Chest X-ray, PA view. Patient: 79 years old, sex F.
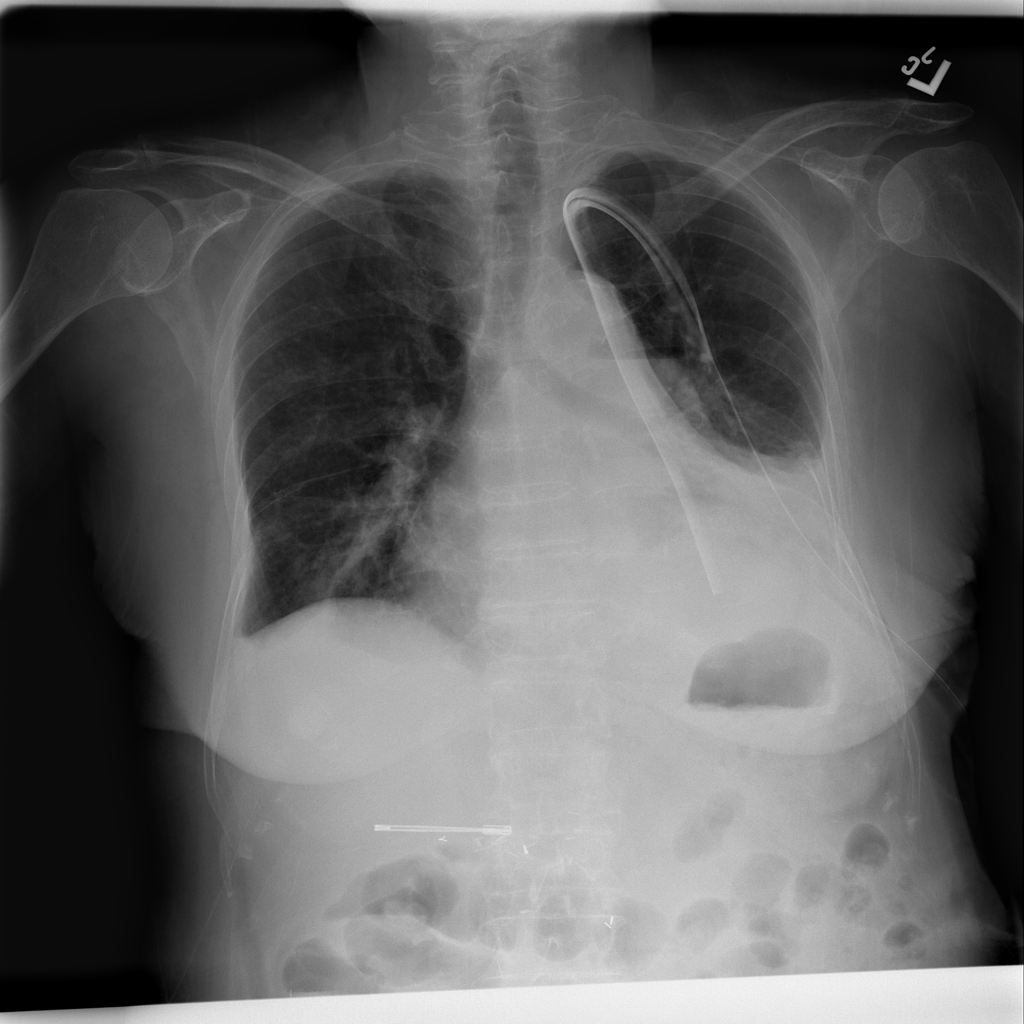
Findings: Effusion